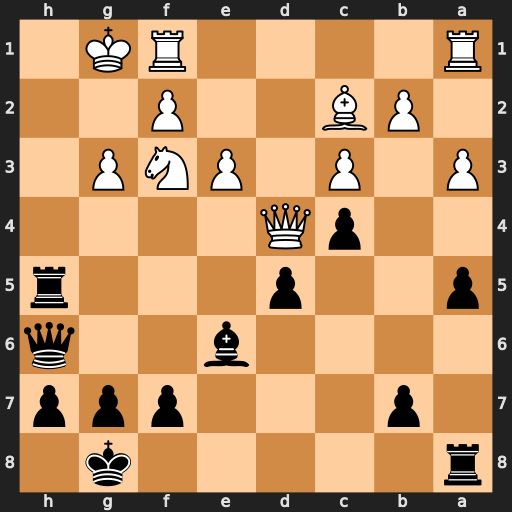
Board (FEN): r5k1/1p3ppp/4b2q/p2p3r/2pQ4/P1P1PNP1/1PB2P2/R4RK1
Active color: b
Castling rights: -
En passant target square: -
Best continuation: Rh1+ Kg2 Qh3#